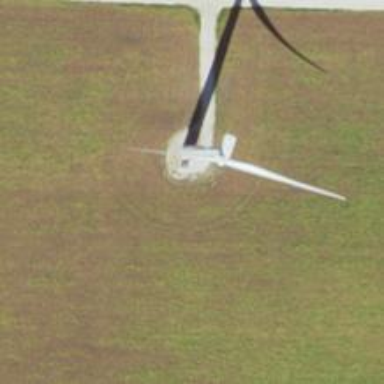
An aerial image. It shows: Wind generator using wind turbines of horizontal axis.